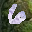
Label: 6